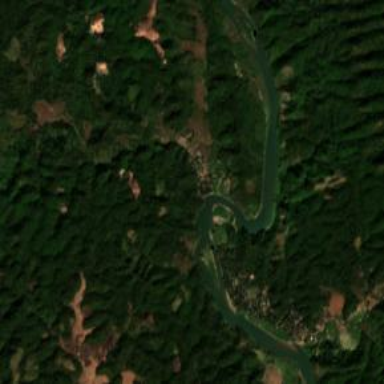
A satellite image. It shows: Beautiful river scene.